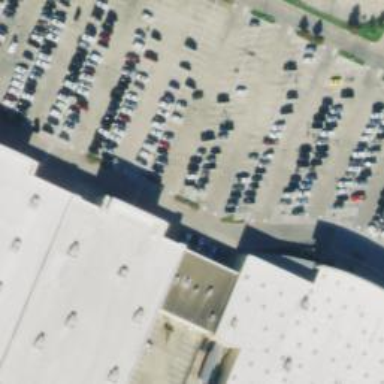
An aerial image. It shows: Parking space is available.